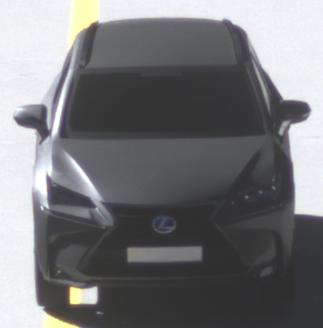
Make: Lexus
Model: NX 300h
Detailed model: NX (AZ1)
Model produced from: 2017/11
Model produced until: 2018/08
Doors: 5
Color: gray
Road condition: dry road
Daytime: morning or afternoon
Contrast: high contrast